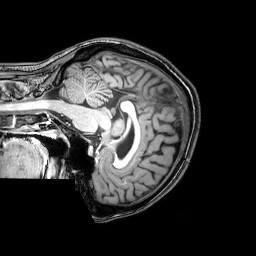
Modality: T1w
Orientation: sagittal
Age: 24
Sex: female
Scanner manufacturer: philips
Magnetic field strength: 3 T
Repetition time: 0.008113 s
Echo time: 0.003709 s